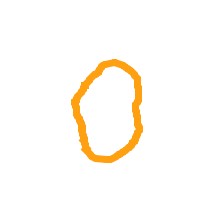
Shape: circle